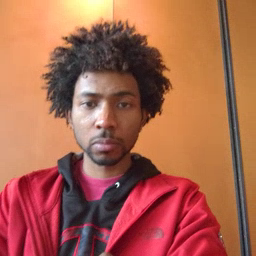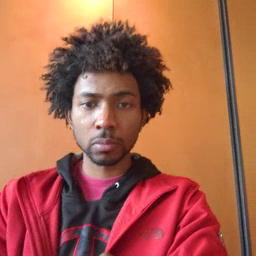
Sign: potty